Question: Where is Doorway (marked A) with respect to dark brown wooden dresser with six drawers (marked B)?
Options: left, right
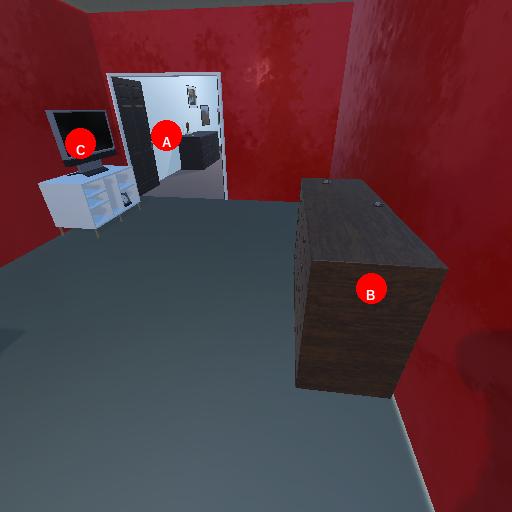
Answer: left